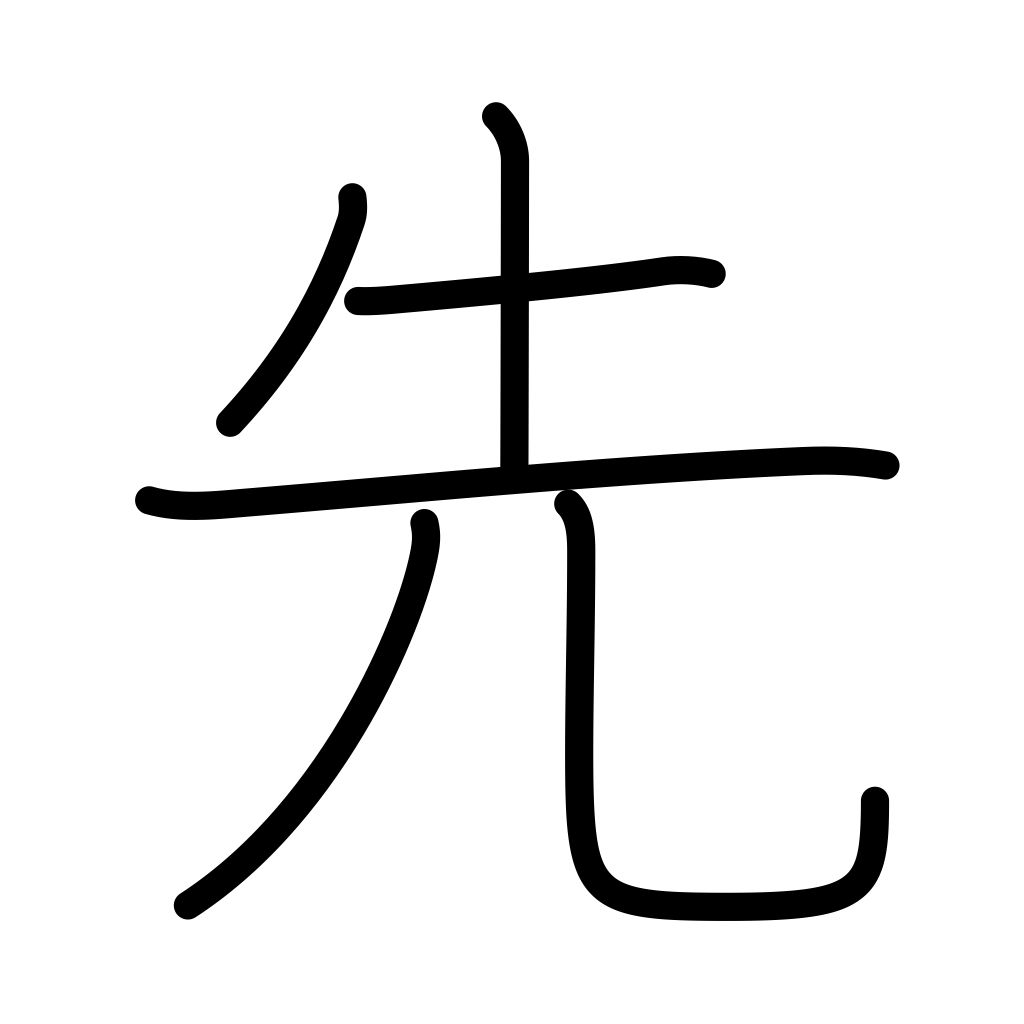
Meaning: before, ahead, previous, future, precedence